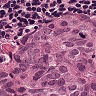
Metastatic tissue present: yes